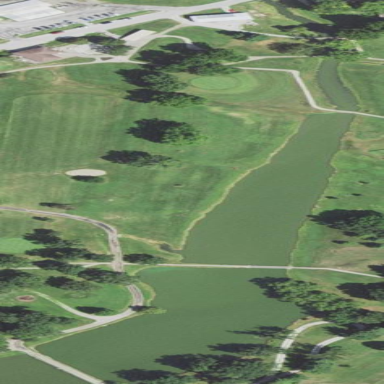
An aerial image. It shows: Pond with natural water.